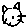
Label: cat